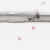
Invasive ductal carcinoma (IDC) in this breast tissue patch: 0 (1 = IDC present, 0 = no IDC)